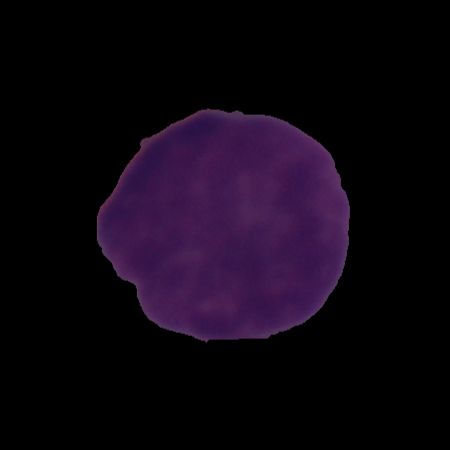
Label: cancer